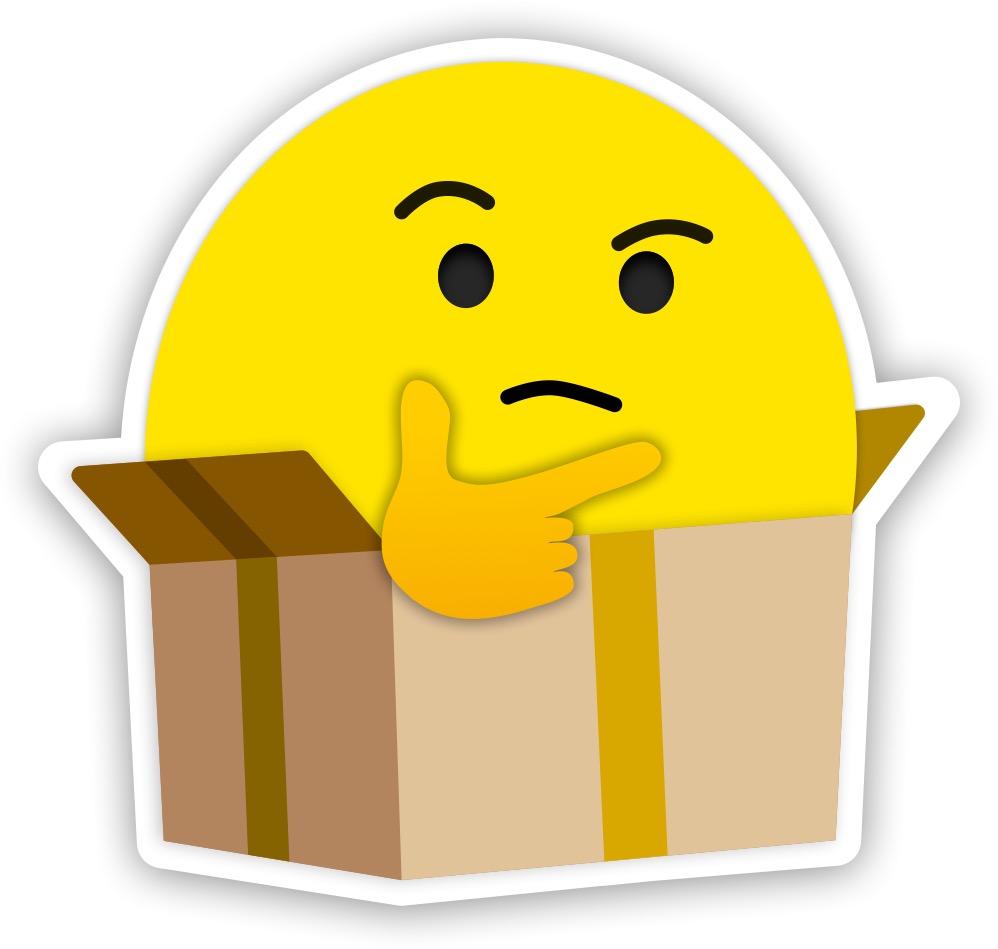
Label: others